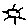
Label: sun